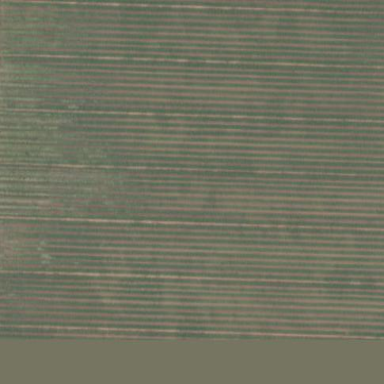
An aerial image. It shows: Crop field within farm area.